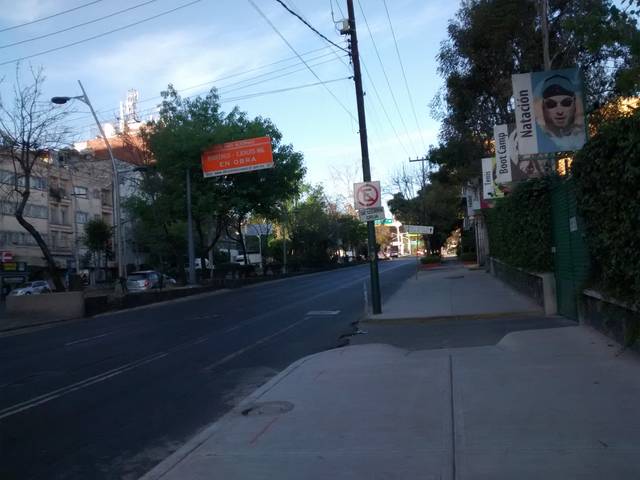
Region: Mexico
Coordinates: 19.439, -99.212